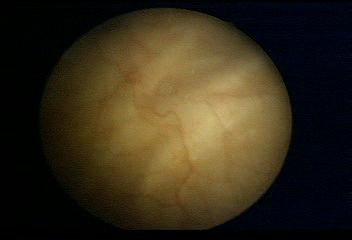
Modality: WLC
Class: Normal mucosa
Bladder cancer association: No